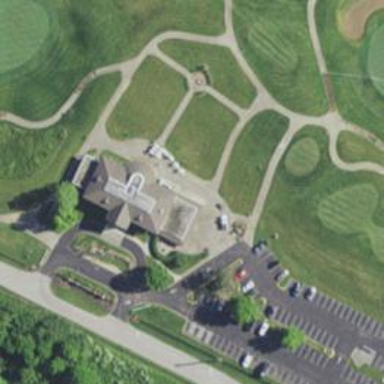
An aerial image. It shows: Path for golf carts.